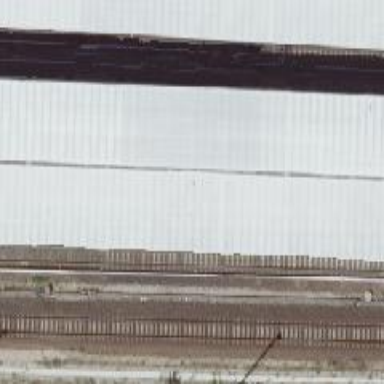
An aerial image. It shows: Close-up of railway platform edge.